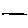
Label: line